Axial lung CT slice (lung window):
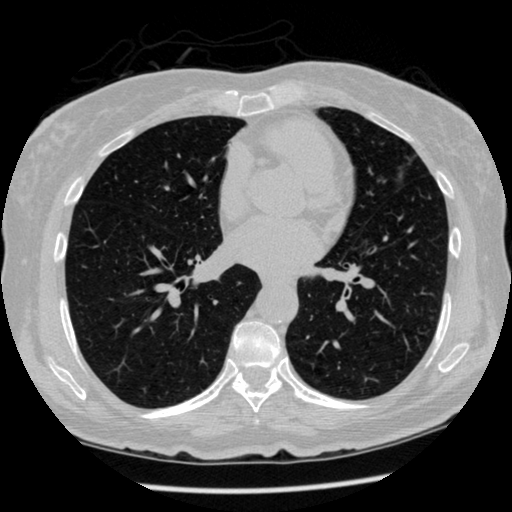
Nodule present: no